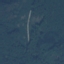
Land use / land cover class: Forest